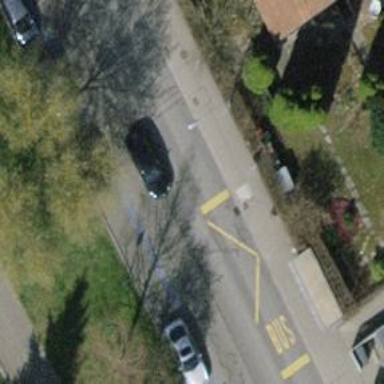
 serving as platform for public transportation."